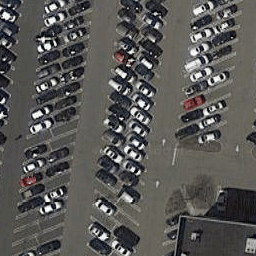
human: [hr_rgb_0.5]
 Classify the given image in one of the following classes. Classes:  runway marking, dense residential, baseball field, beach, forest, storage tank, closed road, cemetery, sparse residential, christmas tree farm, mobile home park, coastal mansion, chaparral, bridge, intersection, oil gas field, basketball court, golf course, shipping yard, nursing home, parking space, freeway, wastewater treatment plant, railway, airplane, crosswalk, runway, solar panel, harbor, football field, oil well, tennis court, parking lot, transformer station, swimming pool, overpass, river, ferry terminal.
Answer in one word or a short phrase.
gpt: parking lot